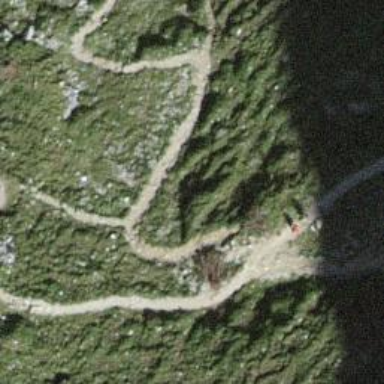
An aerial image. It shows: Rocky path.